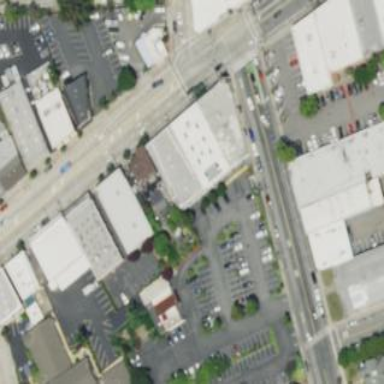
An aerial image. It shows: Retail building.